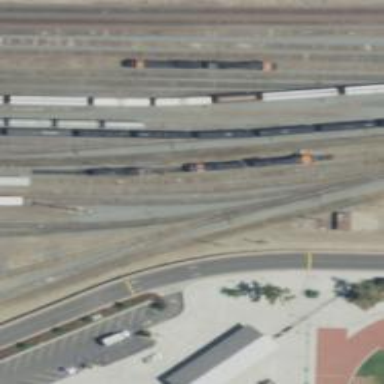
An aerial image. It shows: Railway yard used for servicing trains.